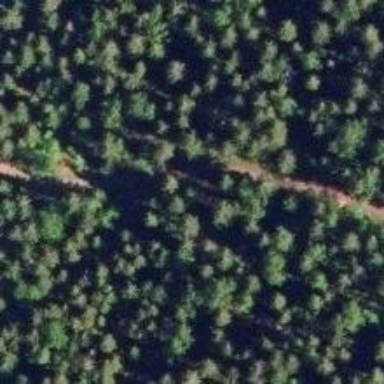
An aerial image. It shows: Path.